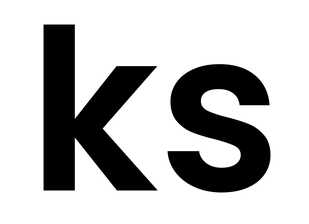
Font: Poppins-SemiBold